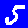
Digit: 5